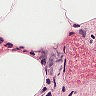
Metastatic tissue present: no